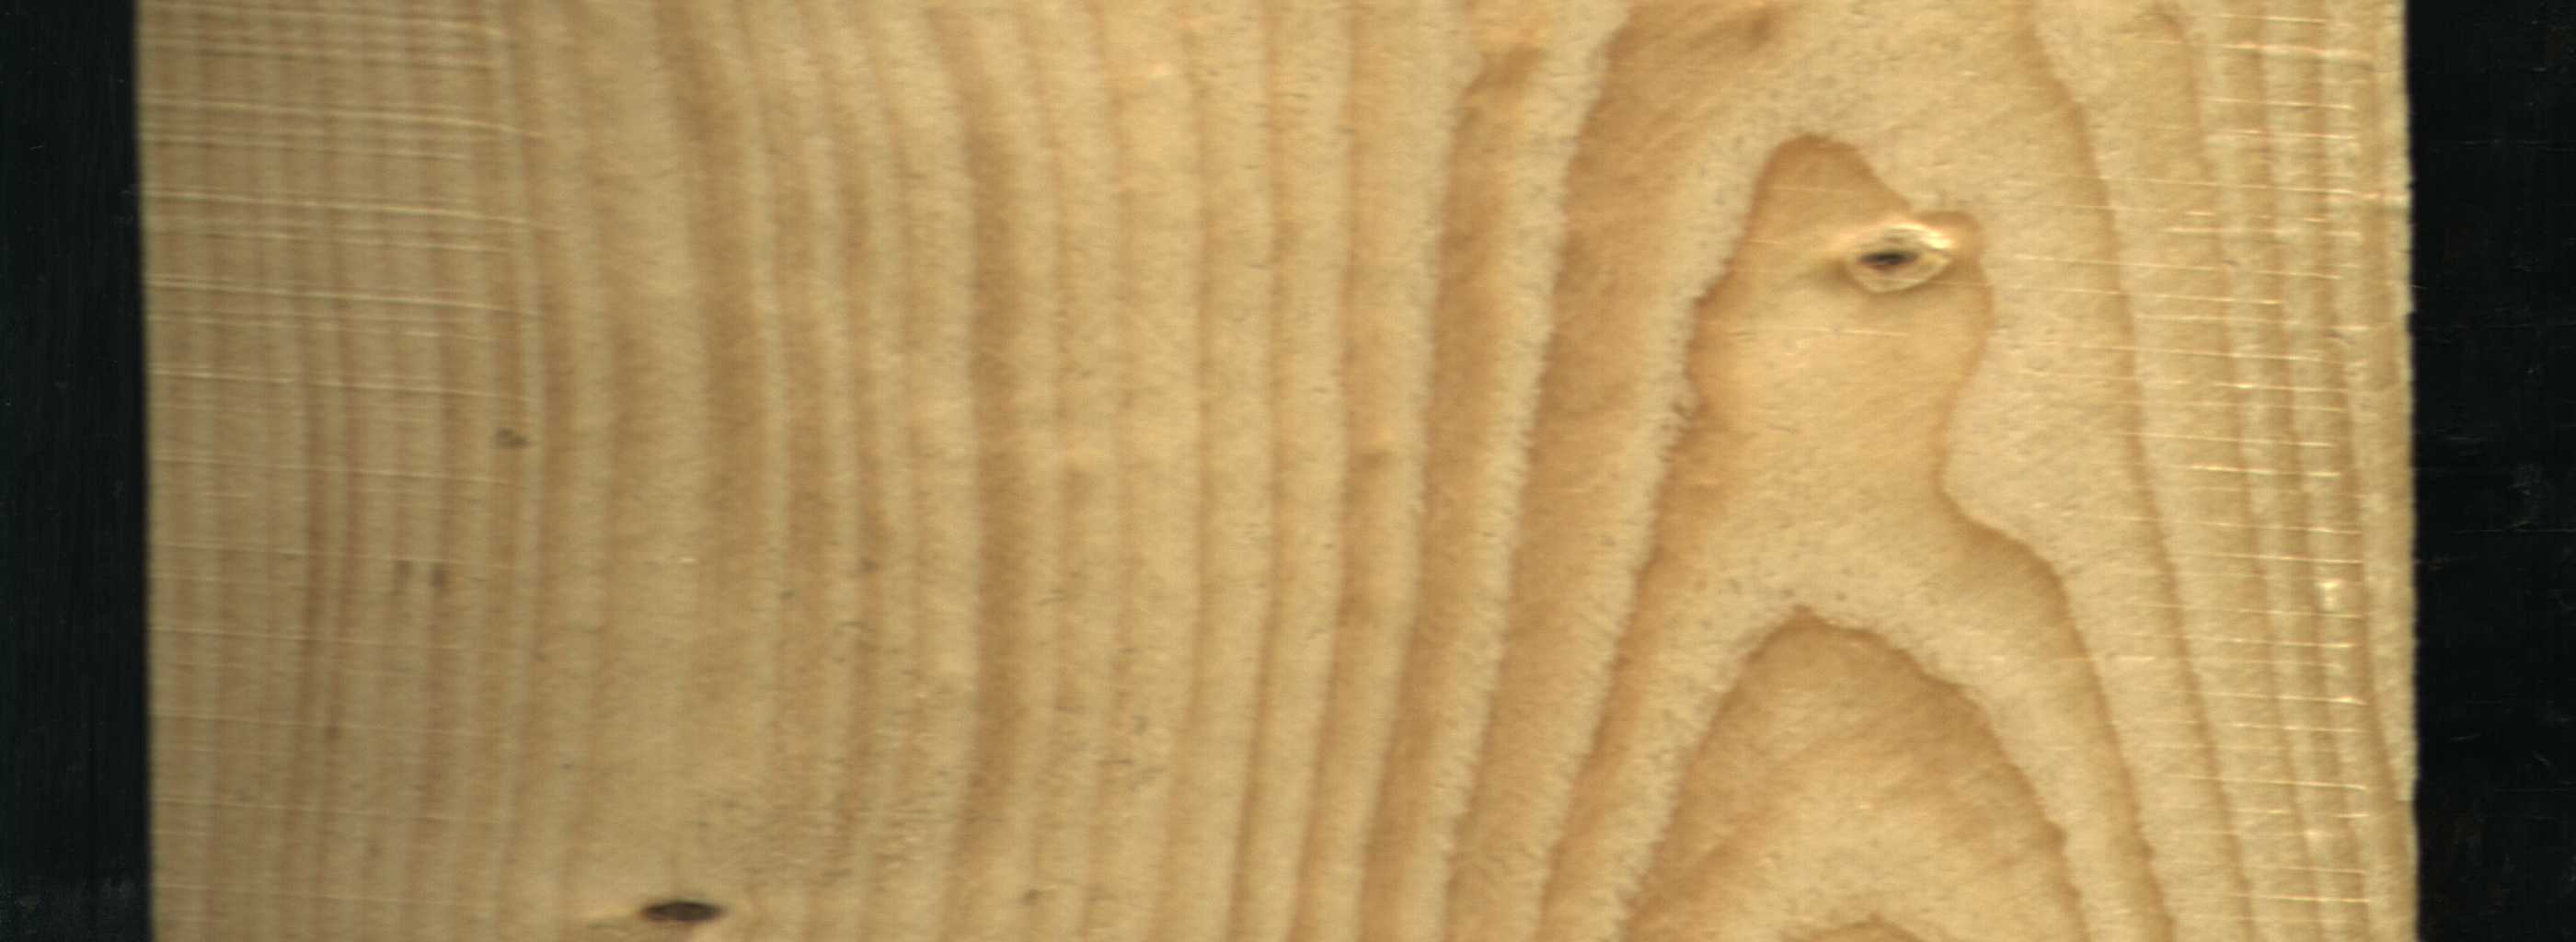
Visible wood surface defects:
Live_Knot
Live_Knot